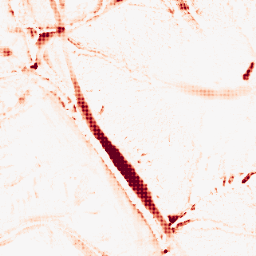
Category: morphological
Decomposition family: morphological_diamond
Decomposition parameters: operation: opening
radius: 10
Upsampling method: sinc_hamming
Upsampling parameters: scale: 8
kernel_size: 8
Upsampling scale: 8